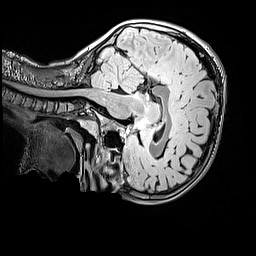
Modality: FLAIR
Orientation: sagittal
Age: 12
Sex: female
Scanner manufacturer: siemens
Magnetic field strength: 3 T
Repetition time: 5 s
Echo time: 0.388 s